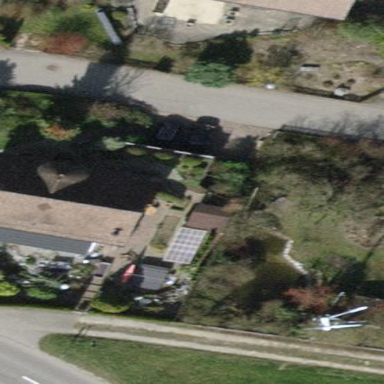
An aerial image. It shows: Detached building with tiled roof.